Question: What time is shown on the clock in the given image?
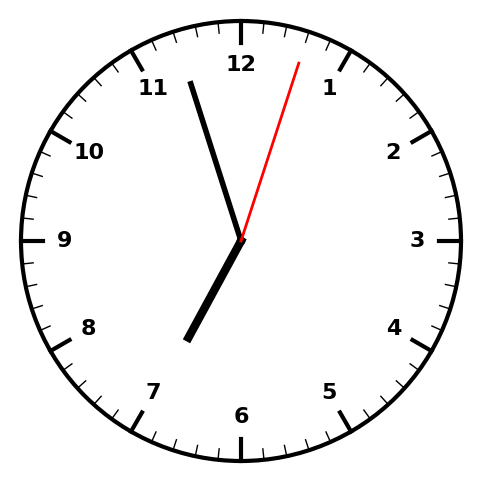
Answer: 06:57:03